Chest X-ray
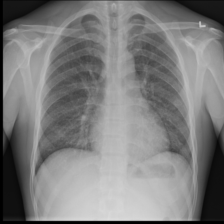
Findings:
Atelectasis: negative
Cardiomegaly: negative
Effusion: negative
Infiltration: negative
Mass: negative
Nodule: negative
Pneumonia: negative
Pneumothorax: negative
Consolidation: negative
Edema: negative
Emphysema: negative
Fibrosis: negative
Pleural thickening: negative
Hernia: negative